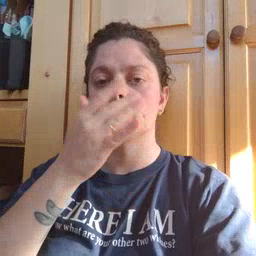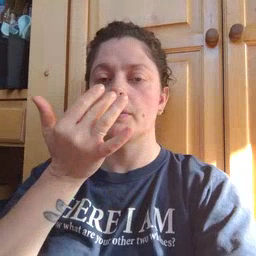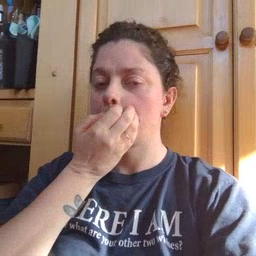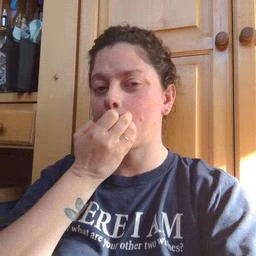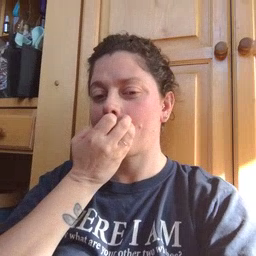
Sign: wait